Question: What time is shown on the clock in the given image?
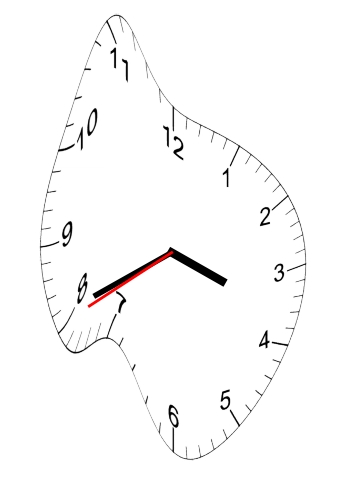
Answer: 03:40:40